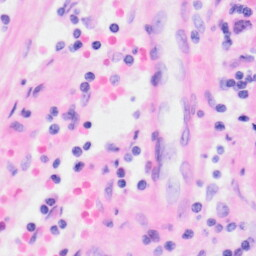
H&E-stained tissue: Kidney